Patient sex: M
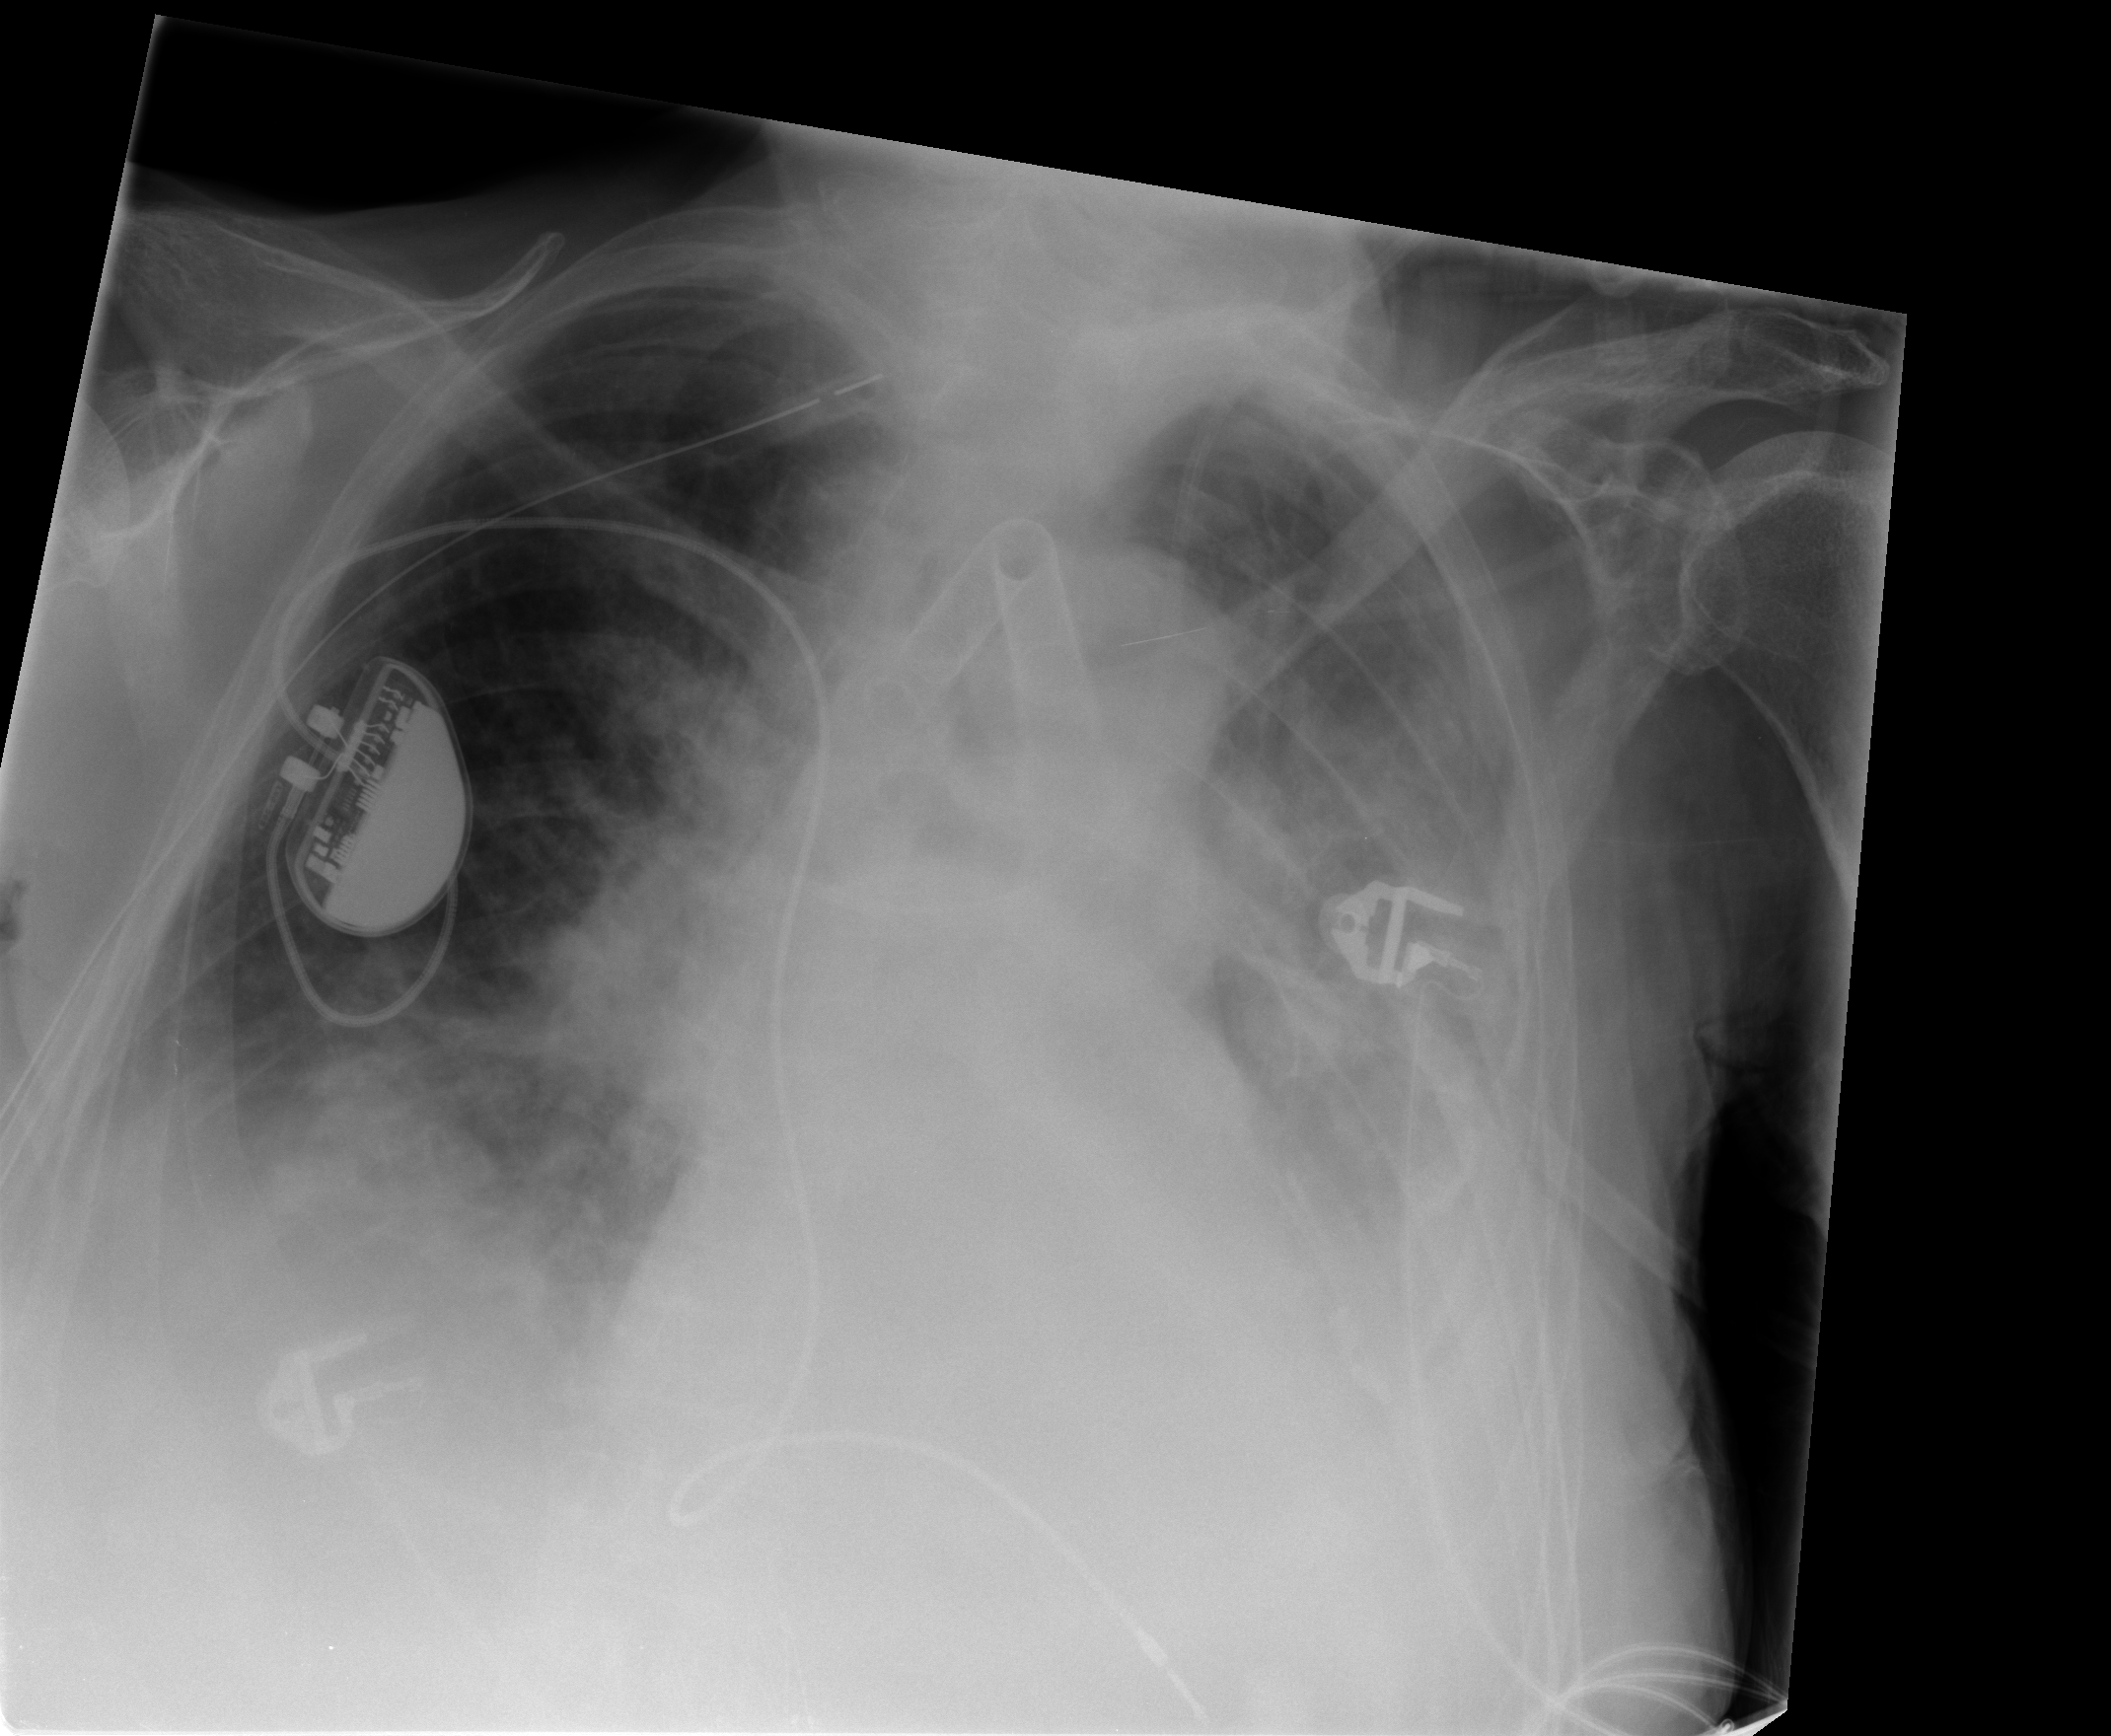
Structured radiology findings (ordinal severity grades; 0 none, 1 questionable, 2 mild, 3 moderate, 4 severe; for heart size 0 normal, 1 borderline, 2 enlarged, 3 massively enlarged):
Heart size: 1
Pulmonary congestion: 2
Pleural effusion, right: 2
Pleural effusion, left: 3
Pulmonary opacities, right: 0
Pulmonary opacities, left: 1
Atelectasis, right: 2
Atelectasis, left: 2